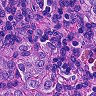
Metastatic tissue present: yes